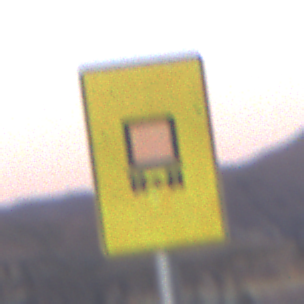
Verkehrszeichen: KennzeichnungspflichtigeFahrzeugeGefaehrlicheGueterOhnePfeilsymbol
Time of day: Dusk
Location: Outdoor (Nature)
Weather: Clear
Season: NotSpecified
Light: Natural